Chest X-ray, AP view. Patient: 60 years old, sex M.
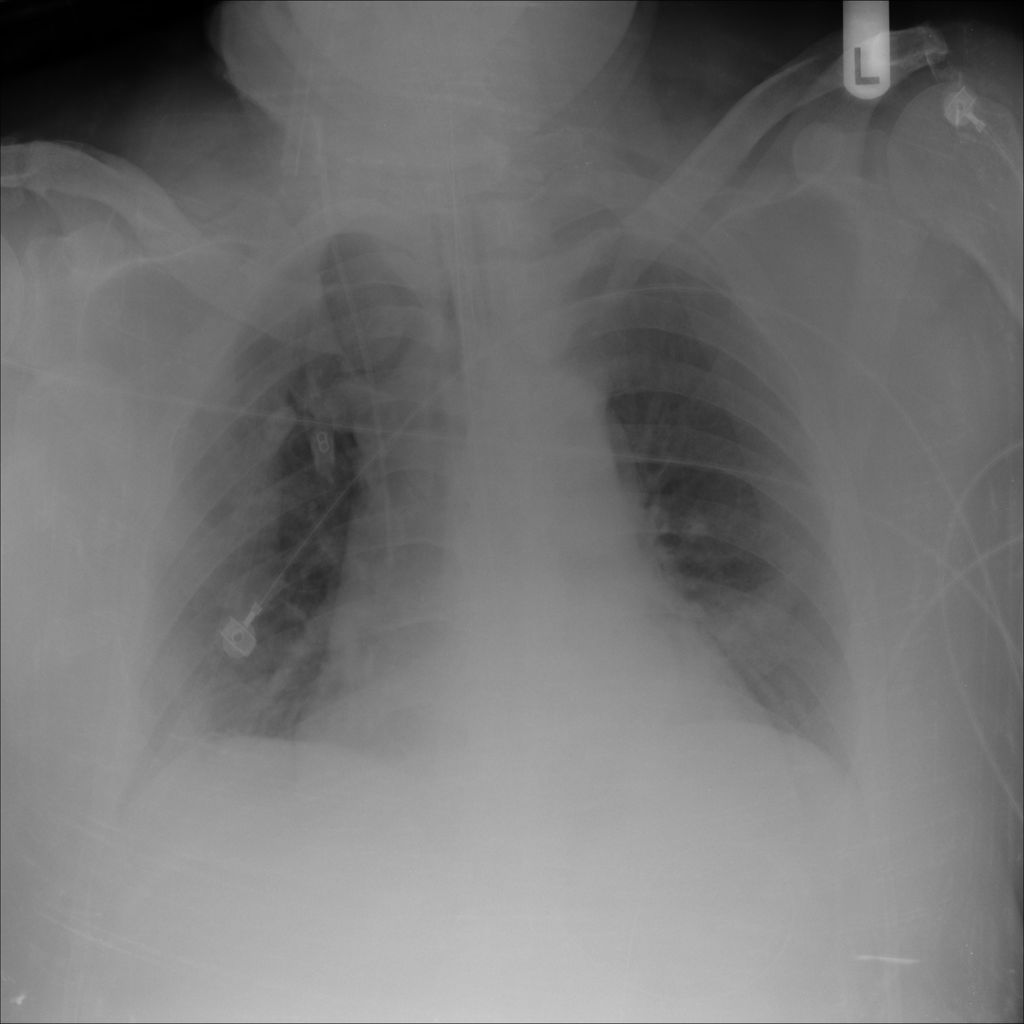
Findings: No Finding